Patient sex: M
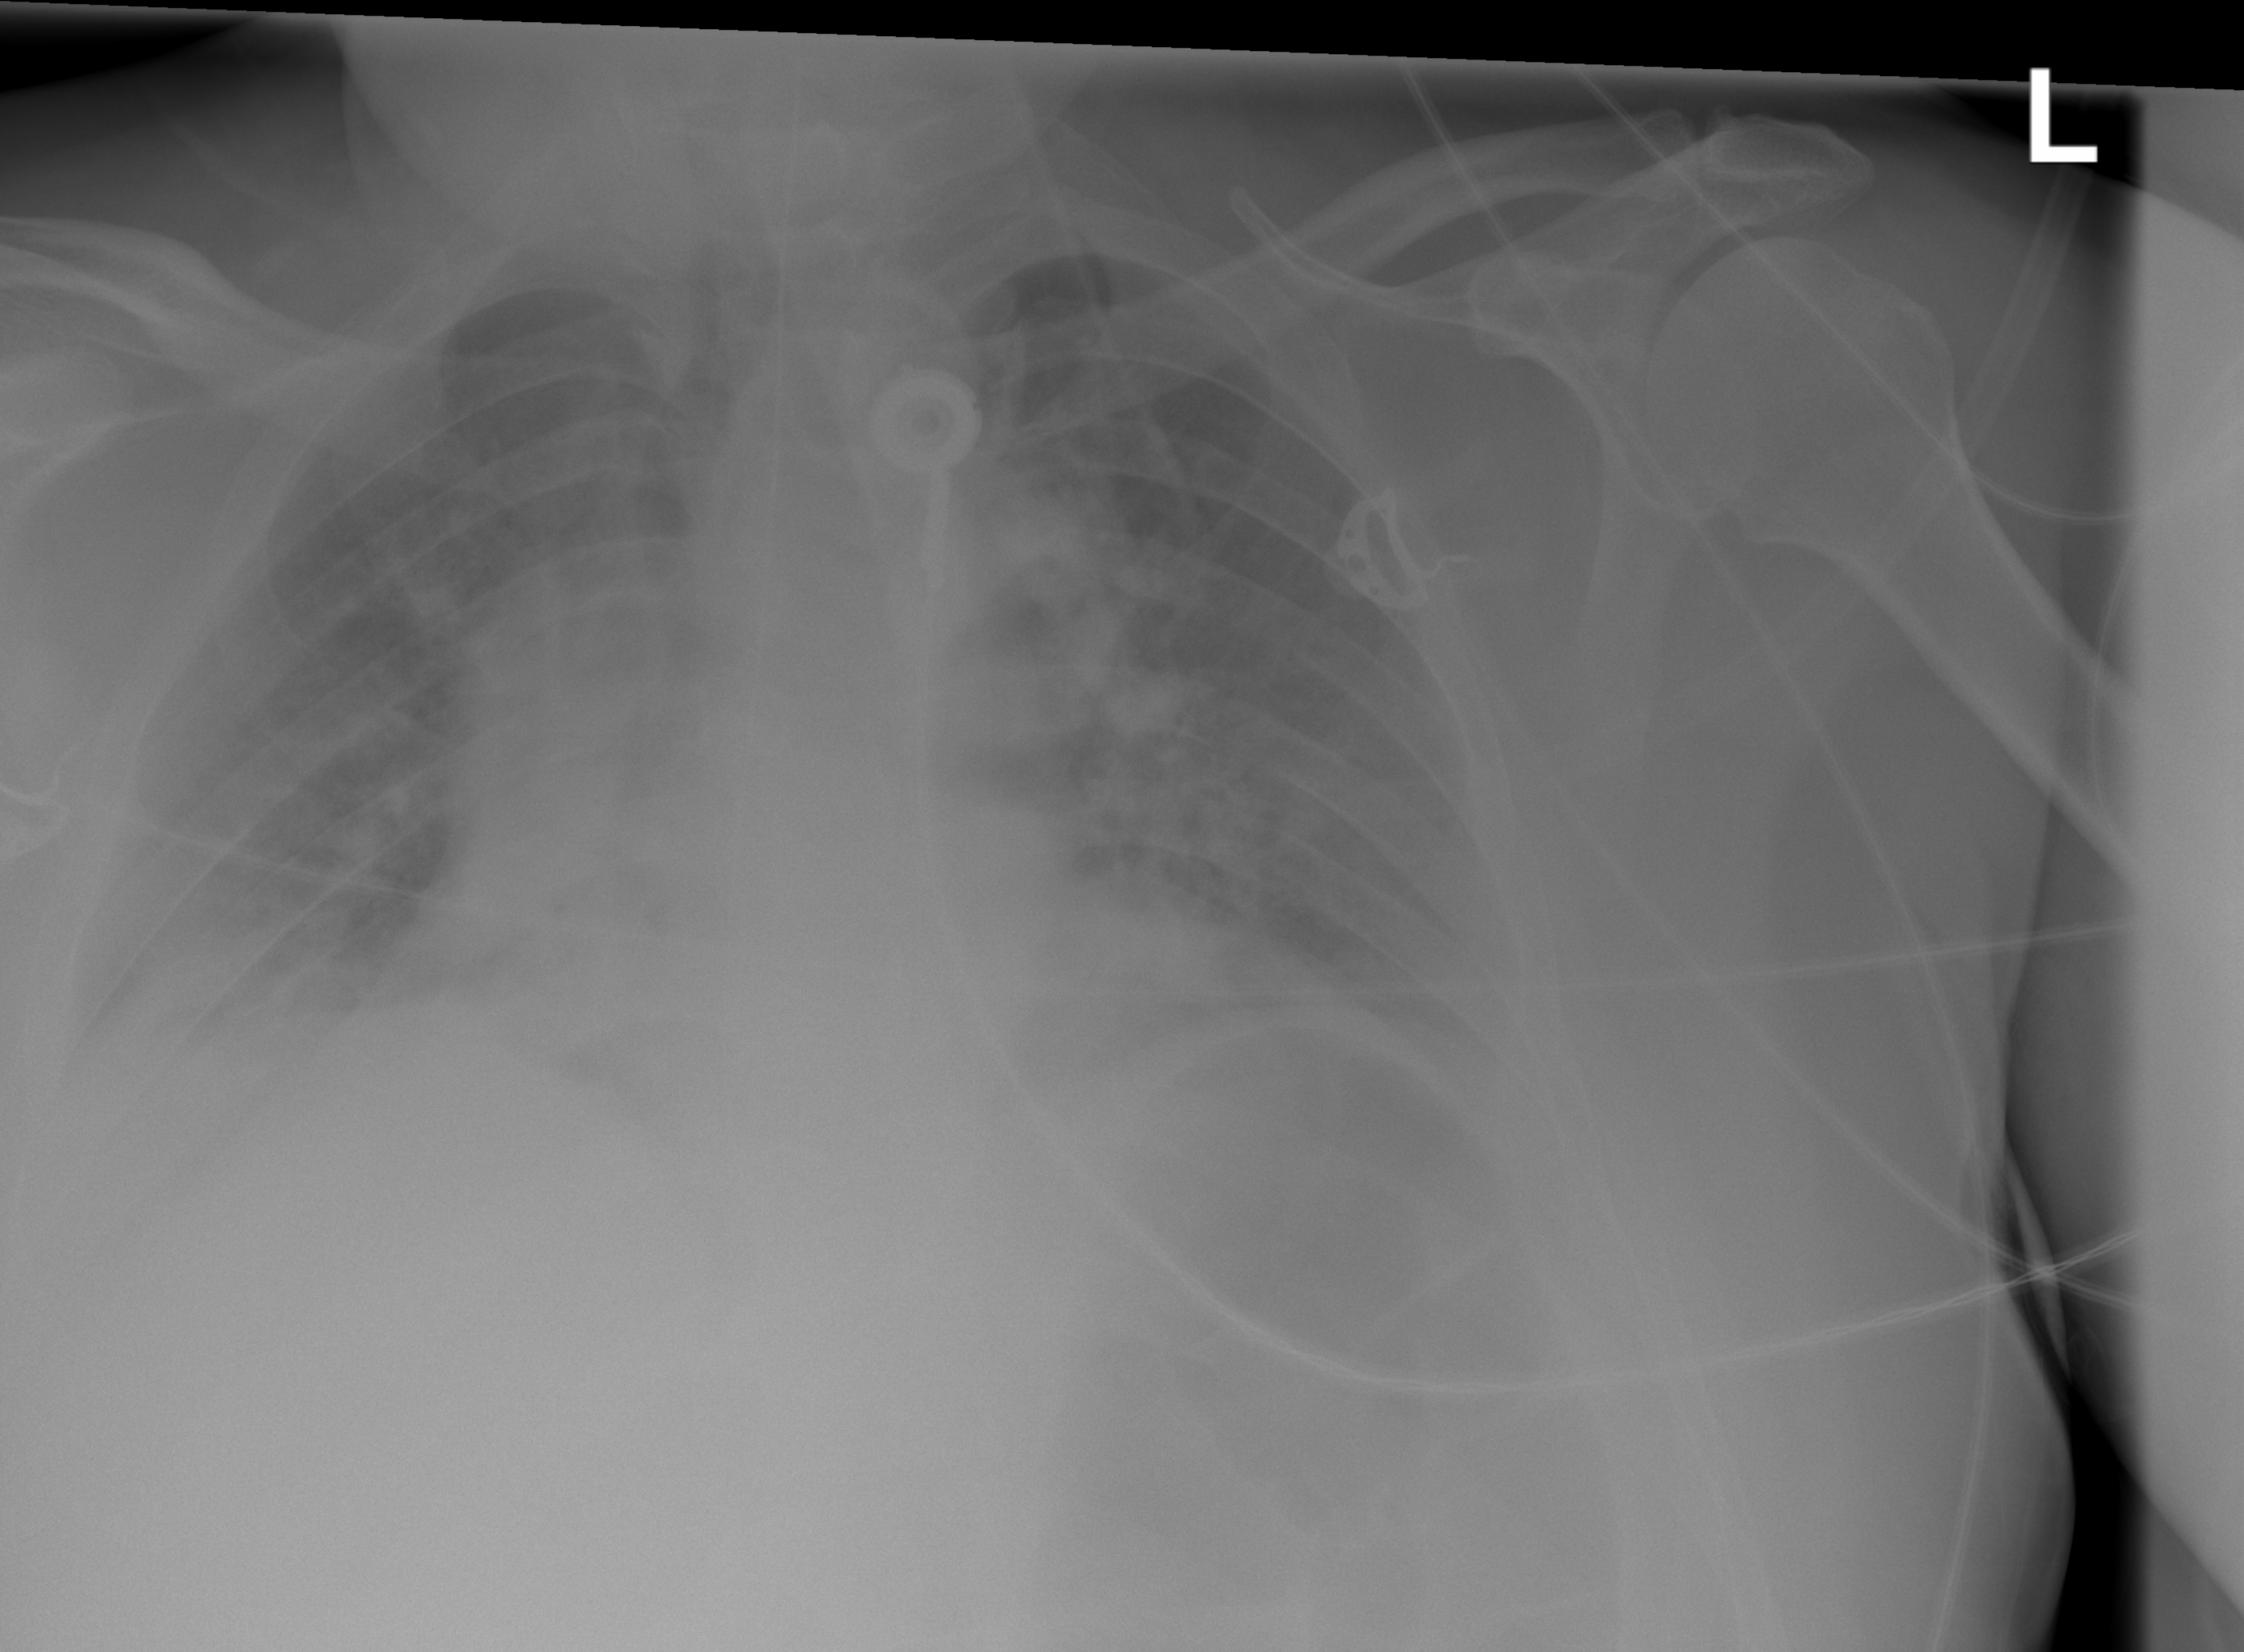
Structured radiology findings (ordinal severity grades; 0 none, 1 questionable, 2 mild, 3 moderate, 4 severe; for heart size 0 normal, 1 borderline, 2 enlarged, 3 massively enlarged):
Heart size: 2
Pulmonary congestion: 2
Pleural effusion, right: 2
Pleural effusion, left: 0
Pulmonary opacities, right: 0
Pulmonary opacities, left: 0
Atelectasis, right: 2
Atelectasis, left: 0